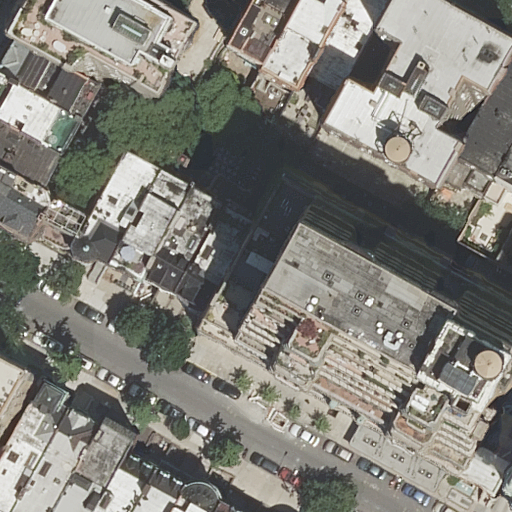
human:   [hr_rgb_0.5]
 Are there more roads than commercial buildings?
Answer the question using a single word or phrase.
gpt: yes

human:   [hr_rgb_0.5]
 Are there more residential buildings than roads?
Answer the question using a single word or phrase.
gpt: yes

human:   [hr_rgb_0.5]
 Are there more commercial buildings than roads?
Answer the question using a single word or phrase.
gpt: no

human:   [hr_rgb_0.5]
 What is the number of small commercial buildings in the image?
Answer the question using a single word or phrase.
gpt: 0

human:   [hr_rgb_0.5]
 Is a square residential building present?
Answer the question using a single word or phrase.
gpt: no

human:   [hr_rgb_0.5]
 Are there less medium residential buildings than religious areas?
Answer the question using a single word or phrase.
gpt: no

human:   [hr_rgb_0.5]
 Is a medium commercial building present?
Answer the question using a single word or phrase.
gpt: no

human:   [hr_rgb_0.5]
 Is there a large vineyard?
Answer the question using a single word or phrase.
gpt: no

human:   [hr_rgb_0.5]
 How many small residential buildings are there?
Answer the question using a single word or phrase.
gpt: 12

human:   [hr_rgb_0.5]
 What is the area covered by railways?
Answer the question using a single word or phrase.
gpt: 0m2

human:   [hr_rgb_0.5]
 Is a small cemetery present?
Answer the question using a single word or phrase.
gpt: no

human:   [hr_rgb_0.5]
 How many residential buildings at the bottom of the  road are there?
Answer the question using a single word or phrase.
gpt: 7

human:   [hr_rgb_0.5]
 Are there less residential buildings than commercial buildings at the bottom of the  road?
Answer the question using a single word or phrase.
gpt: no

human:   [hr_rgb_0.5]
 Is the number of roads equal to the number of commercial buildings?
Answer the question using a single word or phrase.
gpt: no

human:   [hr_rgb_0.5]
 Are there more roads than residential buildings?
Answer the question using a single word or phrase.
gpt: no

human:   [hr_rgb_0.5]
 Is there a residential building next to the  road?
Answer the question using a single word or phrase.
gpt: yes

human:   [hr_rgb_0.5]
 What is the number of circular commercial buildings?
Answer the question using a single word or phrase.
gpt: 0

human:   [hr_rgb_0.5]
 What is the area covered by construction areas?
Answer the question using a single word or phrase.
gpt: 0m2

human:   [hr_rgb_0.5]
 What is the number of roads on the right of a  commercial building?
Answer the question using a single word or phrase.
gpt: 0

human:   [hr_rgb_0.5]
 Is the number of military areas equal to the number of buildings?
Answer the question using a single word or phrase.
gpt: no

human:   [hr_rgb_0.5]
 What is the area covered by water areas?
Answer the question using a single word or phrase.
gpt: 0m2

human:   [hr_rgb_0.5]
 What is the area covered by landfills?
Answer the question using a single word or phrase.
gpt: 0m2

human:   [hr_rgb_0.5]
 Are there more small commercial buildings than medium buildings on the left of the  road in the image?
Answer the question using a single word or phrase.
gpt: no

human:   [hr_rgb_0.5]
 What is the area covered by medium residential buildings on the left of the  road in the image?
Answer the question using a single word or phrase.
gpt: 788m2

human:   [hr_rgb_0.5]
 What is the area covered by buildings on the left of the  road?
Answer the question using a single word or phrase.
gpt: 2004m2

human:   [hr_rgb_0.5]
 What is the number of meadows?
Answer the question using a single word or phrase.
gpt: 0

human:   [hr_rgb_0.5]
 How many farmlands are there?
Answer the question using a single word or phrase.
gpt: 0

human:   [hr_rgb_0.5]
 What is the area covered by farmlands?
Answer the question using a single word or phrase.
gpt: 0m2

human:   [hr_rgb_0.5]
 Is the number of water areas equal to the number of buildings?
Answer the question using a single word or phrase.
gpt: no

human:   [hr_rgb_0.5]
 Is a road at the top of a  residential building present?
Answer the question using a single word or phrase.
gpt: yes

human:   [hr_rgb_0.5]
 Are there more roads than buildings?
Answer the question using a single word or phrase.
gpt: no

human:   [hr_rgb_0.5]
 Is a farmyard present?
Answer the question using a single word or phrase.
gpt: no

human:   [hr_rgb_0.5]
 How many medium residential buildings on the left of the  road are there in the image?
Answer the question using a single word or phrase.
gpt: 5

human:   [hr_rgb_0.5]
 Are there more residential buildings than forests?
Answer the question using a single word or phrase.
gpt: yes

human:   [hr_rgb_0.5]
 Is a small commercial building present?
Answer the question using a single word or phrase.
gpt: no

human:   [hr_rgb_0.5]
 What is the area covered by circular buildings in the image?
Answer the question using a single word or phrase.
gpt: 0m2